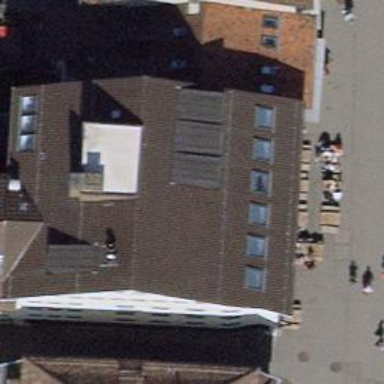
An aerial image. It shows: Restaurant.